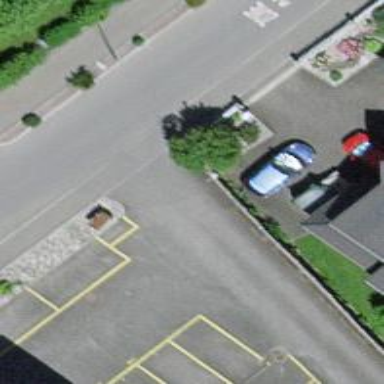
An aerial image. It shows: Parking aisle designated as service road.